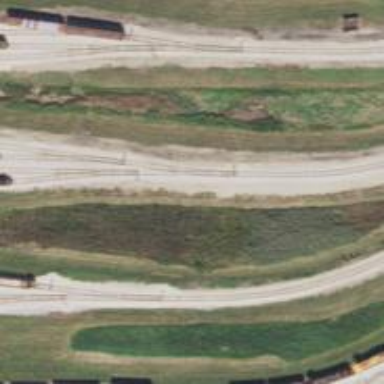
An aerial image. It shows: Preserved railway yard with rails.